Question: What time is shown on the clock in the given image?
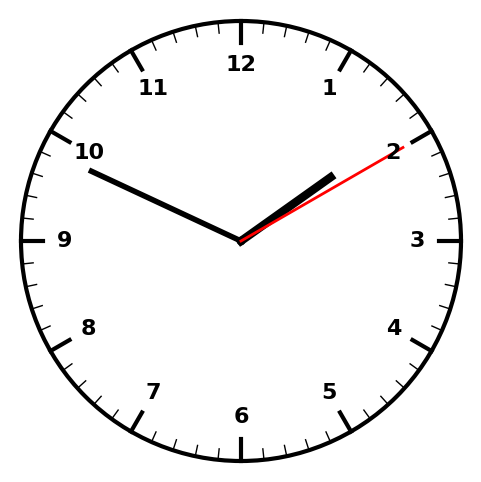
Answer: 01:49:10